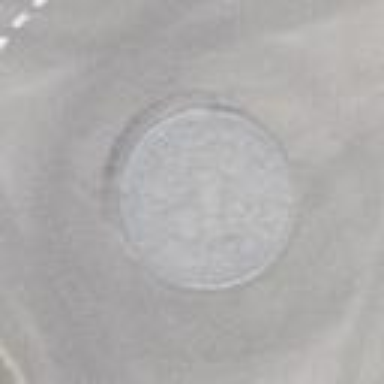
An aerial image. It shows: Secondary road made of asphalt leading to roundabout.